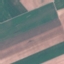
Label: AnnualCrop